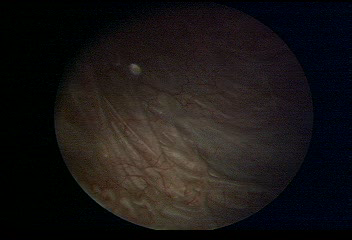
Modality: WLC
Class: Normal mucosa
Bladder cancer association: No